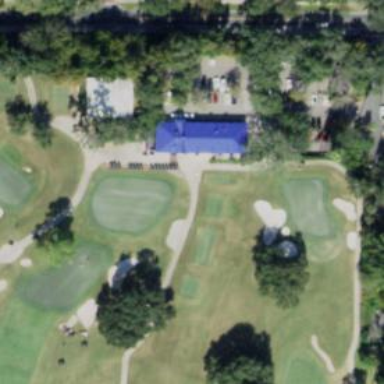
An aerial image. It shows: Service road designated as golf cart path.